Field crop: maize
Growth stage: 2
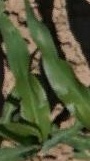
Species: maize